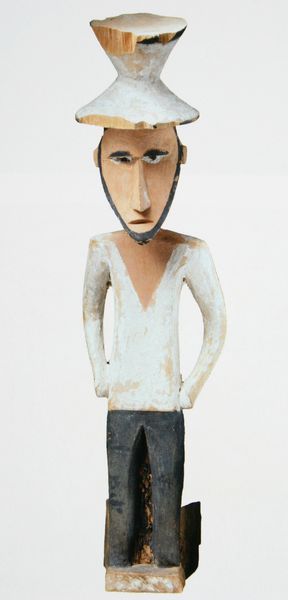
Titel: Matrosenfigur (Fensterhaken)
Standort: Berlin
Institution: Staatliche Museen zu Berlin, Ethnologisches Museum
Schlagwörter: blau, kopf, körper, mann, weiß, ausschnitt, grau, holz, hut, mund, nase, schwarz, blick, beige, bart, hemd, hose, arme, augen, gesicht, figur, ohren, rosa, skulptur, statue, beine, modern, brauen, socke, plastik, schnitzerei, ganzfigur, gefasst, kleinplastik, sxchwarz, aftika, doppeklkonus, modernhut